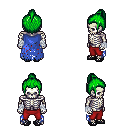
a pixel art fantasy rpg character, male body template, skeleton, blue tattered cape, red pants, green short topknot hairstyle, white cloth bandages, ghillies, four views (front, back, left, right), 2x2 character sprite sheet, small pixel art, hard edges, no anti-aliasing